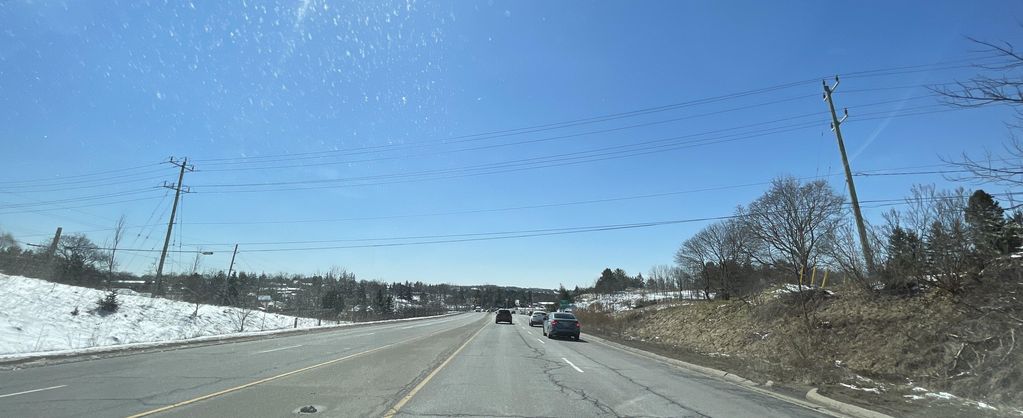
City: kitchener-waterloo